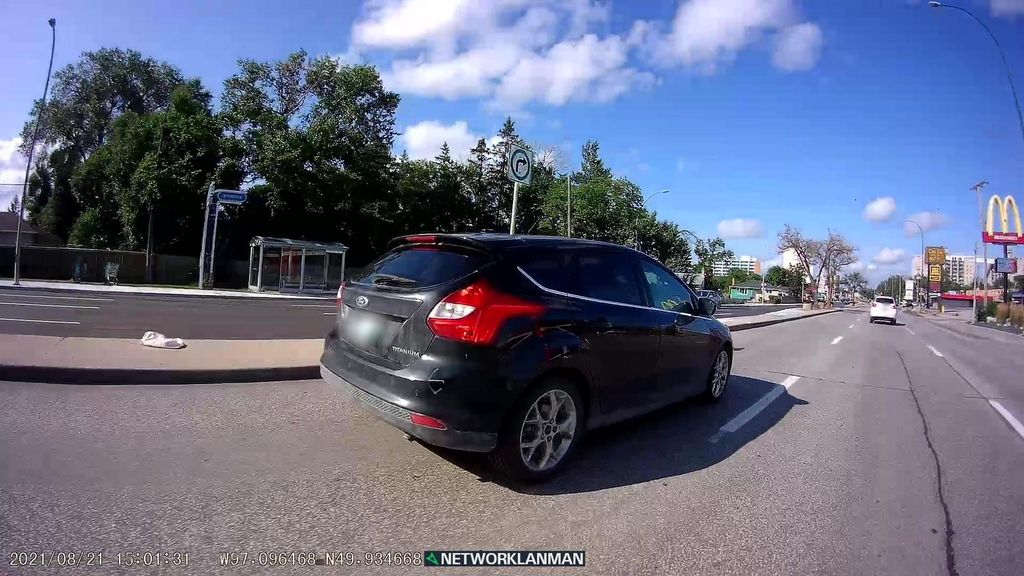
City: winnipeg